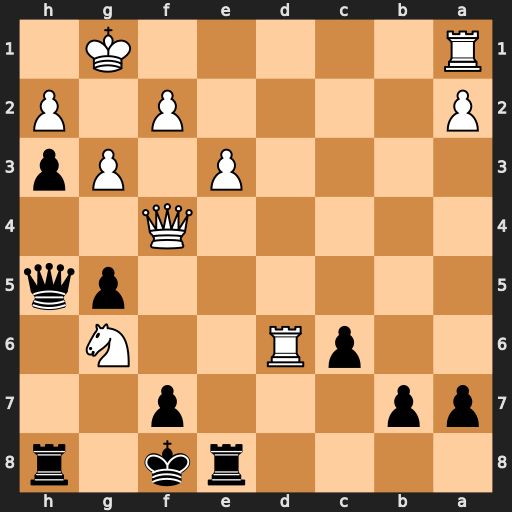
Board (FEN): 4rk1r/pp3p2/2pR2N1/6pq/5Q2/4P1Pp/P4P1P/R5K1
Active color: b
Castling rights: -
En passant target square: -
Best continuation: Qxg6